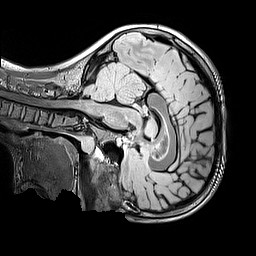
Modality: FLAIR
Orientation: sagittal
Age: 11
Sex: male
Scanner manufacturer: siemens
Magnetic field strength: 3 T
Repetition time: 5 s
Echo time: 0.388 s